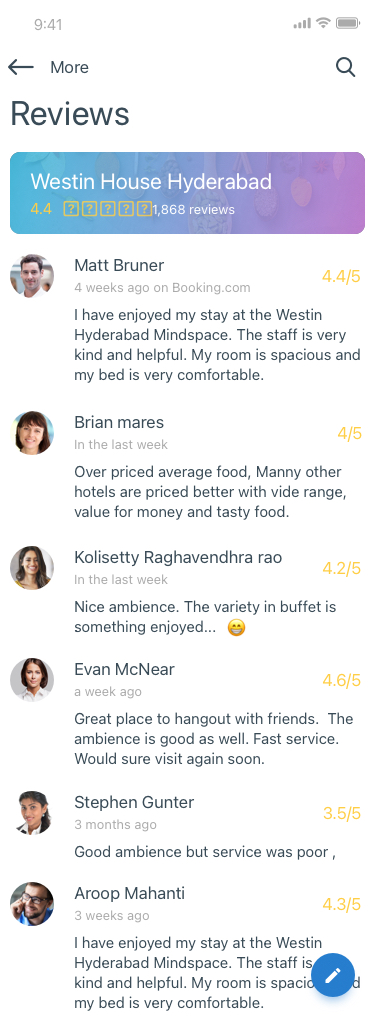
Text in this UI design:
Westin House Hyderabad

4.4
1,868 reviews
Matt Bruner
4 weeks ago on Booking.com
4.4/5
I have enjoyed my stay at the Westin
Hyderabad Mindspace. The staff is very
kind and helpful. My room is spacious and
my bed is very comfortable.
Brian mares
In the last week
4/5
Over priced average food, Manny other
hotels are priced better with vide range,
value for money and tasty food.
Kolisetty Raghavendhra rao
In the last week
4.2/5
Nice ambience. The variety in buffet is
something enjoyed...
😁
.
Evan McNear
a week ago
4.6/5
Great place to hangout with friends.  The
ambience is good as well. Fast service.
Would sure visit again soon.
Stephen Gunter
3 months ago
3.5/5
Good ambience but service was poor ,
Aroop Mahanti
3 weeks ago
4.3/5
I have enjoyed my stay at the Westin
Hyderabad Mindspace. The staff is very
kind and helpful. My room is spacious and
my bed is very comfortable.